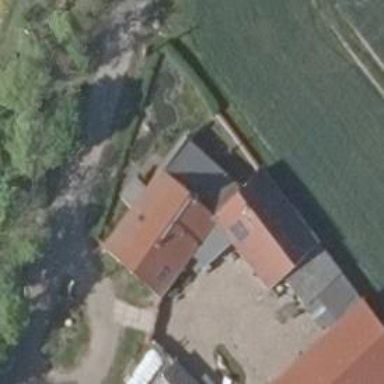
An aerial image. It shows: Residential building.